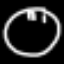
Label: clock